Question: I am aware of the fact that checkboxes and radio buttons are two different types of data entry, and that wanting to use the one to be able to do the other is a bit like dressing up a cat to pretend it's a dog - but the way I want these checkboxes to operate there is no other way (I will show you later on).
I've created a data entry page where a member of staff can assign specific class qualifications to classes within the designated year group. The way these qualifications work is pretty straight forward: Multiple qualifications can be assigned to any class : It is impossible for the same class to have both qualification EnAQA4700 and EnAQA4705.
So a class can have up to four qualifications at the same time (checkboxes, easy) with the 4700 and the 4705 being an exception; can be 4700, can be 4705, can be neither but be both (radio buttons!)
Is it possible for the first two checkboxes (for EnAQA4700 and EnAQA4705) to be treated as radio buttons, but still able to be written into the database along with the other checkboxes?
Many thanks!

Here is the HTML code for the first row of the table. You will see that the class name contains a PHP array variable and in one of my previous questions about checkboxes recognizing what class to write into using an array I was told to name the checkboxes accordingly.
'''
<tr>
<td height="30"><?php echo $cl[0] ?></td>
<td height="30"><input type="checkbox" name="Classes[<?php echo $cl[0]; ?>][]" id="checkbox"></td>
<td height="30"><input type="checkbox" name="Classes[<?php echo $cl[0]; ?>][]" id="checkbox2"></td>
<td height="30"><input type="checkbox" name="Classes[<?php echo $cl[0]; ?>][]" id="checkbox3"></td>
<td height="30"><input type="checkbox" name="Classes[<?php echo $cl[0]; ?>][]" id="checkbox4"></td>
<td height="30"><input type="checkbox" name="Classes[<?php echo $cl[0]; ?>][]" id="checkbox5"></td>
</tr>
'''
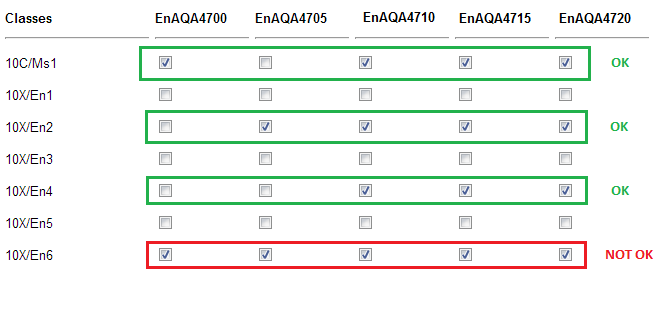
Answer: I think the easiest way to separate it from your HTML structure as much as possible would be to add a class, say 'incompatible', to the checkboxes in each row that aren't compatible with each other (only one of them can be selected at any one time). Then your jQuery would look something like this:
'''
$(document).ready(function() {
$('.incompatible').on('change', function (e) {
if($(this).closest('tr').find('.incompatible:checked').not(this).length > 0)
this.checked = false;
});
});
'''
Essentially when you (try to) change the checked status of one of those checkboxes, it will look at the other checkboxes in that '<tr>' element to see if there are any that both have the class and are checked. If there's at least one of them, it sets the 'checked' property of the changed checkbox to 'false'.
<URL>